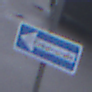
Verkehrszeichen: EinbahnstrasseLinksweisend
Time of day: SunriseSunset
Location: Outdoor (Urban)
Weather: PartlyCloudy
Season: NotSpecified
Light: Natural